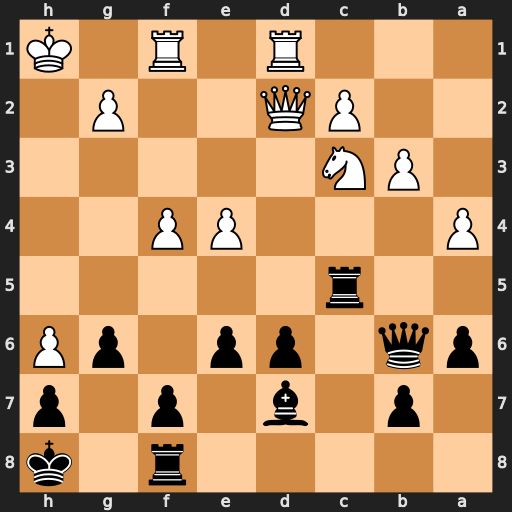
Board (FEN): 5r1k/1p1b1p1p/pq1pp1pP/2r5/P3PP2/1PN5/2PQ2P1/3R1R1K
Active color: b
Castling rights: -
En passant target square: -
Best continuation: Rh5#